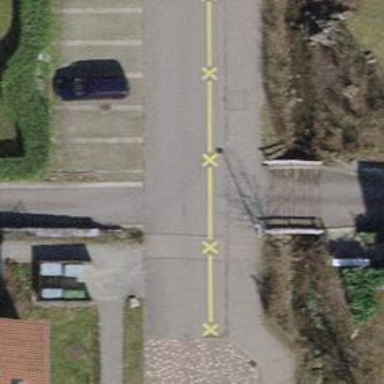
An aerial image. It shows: Kerb serving as barrier.